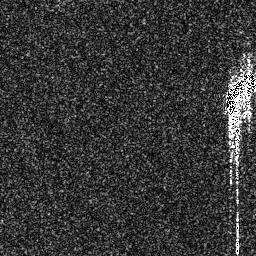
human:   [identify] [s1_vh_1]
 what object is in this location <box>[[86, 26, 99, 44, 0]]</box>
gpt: <ref>1 medium ship at the right</ref>